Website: apple
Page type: customer-info-address
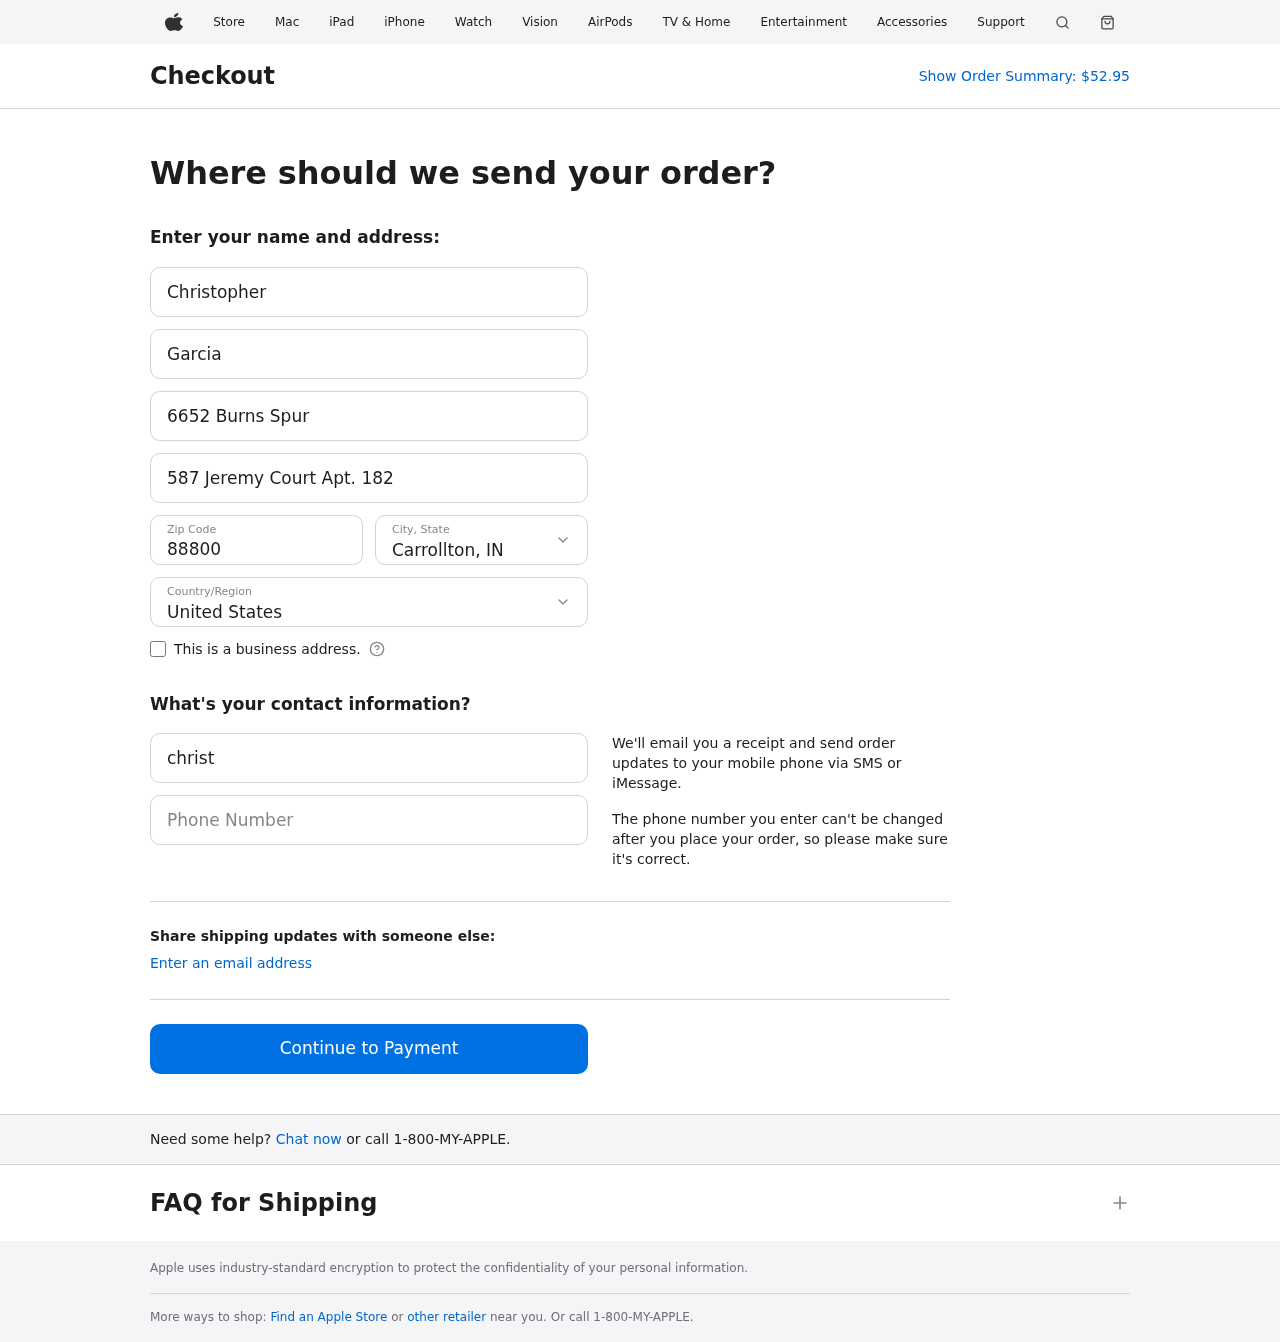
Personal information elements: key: PII_CITY_STATE
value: Carrollton, IN
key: PII_COUNTRY
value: United States
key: PII_EMAIL
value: christopher_garcia@yahoo.com
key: PII_FIRSTNAME
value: Christopher
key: PII_LASTNAME
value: Garcia
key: PII_PHONE
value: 2286114146
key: PII_POSTCODE
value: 88800
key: PII_STREET
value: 6652 Burns Spur
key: PII_STREET2
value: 587 Jeremy Court Apt. 182
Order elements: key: ORDER_TOTAL
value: $52.95